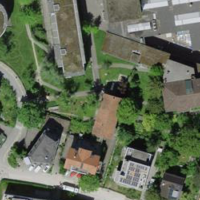
EUNIS habitat code: 55
Species observed at this site:
Cirsium vulgare
Briza media
Anthoxanthum odoratum
Knautia arvensis
Ranunculus lanuginosus
Prunus avium
Dactylis glomerata
Salvia pratensis